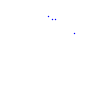
Particle: proton